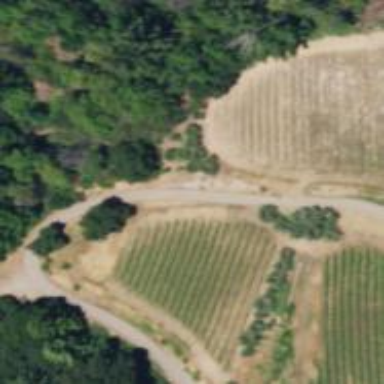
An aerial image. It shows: Vineyard with grape crops.